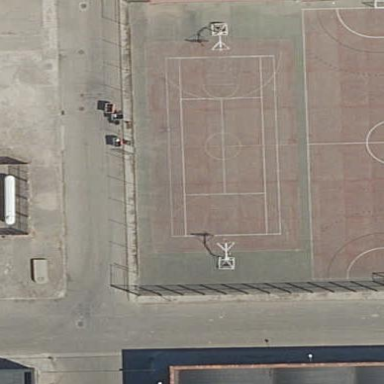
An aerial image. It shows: Tennis court in leisure pitch.